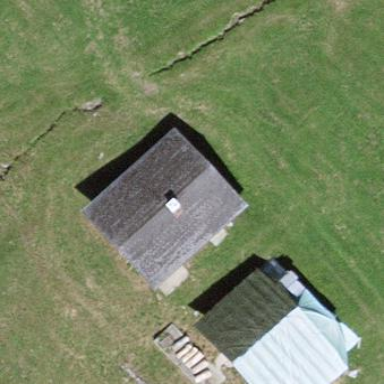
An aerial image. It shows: Cabin is depicted in the image.